Question: For my class project, we are supposed to use fit logistic regression on Framingham data set.
'''
fit_select <- glm(Event~Sex+age.group+I(log(Cigar.Day+1))+BP.Med+Prev.Hyp+Diab+ I(log(Tol.Chol))+BMI+Gluc+bp.level, data= data, family = binomial(link="logit"))
'''
When we try to plot deviance residuals, (and I know that those are supposed to be binomial, but we have over 3000 observations, so by CLT those should behave normally)
'''
qqnorm(residuals(fit_select, type = "deviance"))
'''
We get

What is wrong? I am not sure how to interpret this.
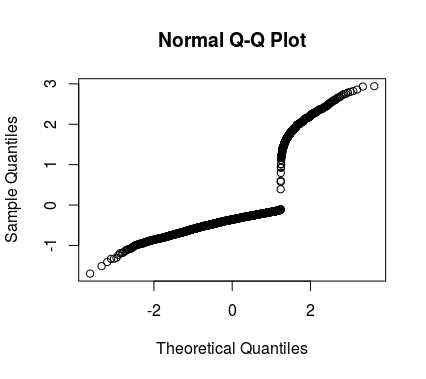
Answer: > When we try to plot deviance residuals, (and I know that those are
supposed to be binomial, but we have over 3000 observations, so by CLT
those should behave normally)
It should not be normally distributed when you have binary responses. You need count data for get a normal approximation. As I recall correctly, a rough rule of thumb is something an expected count of 5 or greater for binomial and Poisson models.
> What is wrong? I am not sure how to interpret this.
You cannot use the plot for anything when you have binary responses.